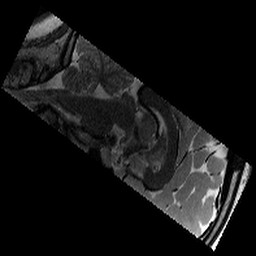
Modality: T2w
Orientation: sagittal
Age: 11
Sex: female
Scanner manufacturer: siemens
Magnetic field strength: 3 T
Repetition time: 9.23 s
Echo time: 0.067 s